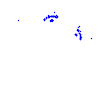
Particle: electron